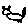
Label: cat